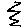
Label: zigzag